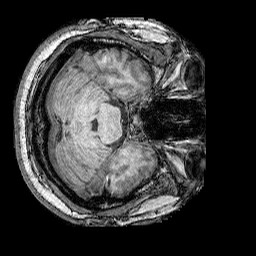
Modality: T1w
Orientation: axial
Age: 46
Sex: male
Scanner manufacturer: siemens
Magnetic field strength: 3 T
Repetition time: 2.25 s
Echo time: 0.00415 s